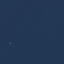
Label: SeaLake